Field crop: maize
Growth stage: 2
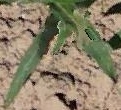
Species: maize